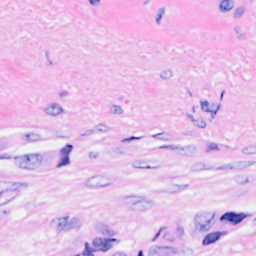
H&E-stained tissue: Breast